Question: I have a MFC dialog based project,Now I want to add database with that project.
I have no idea how to do this.
can anybody provide the useful link?
Actually when I create a new dialog based MFC project, the database support is hide.
So I want to ask that
When I create new Dialog based MFC project

Database support is hide.
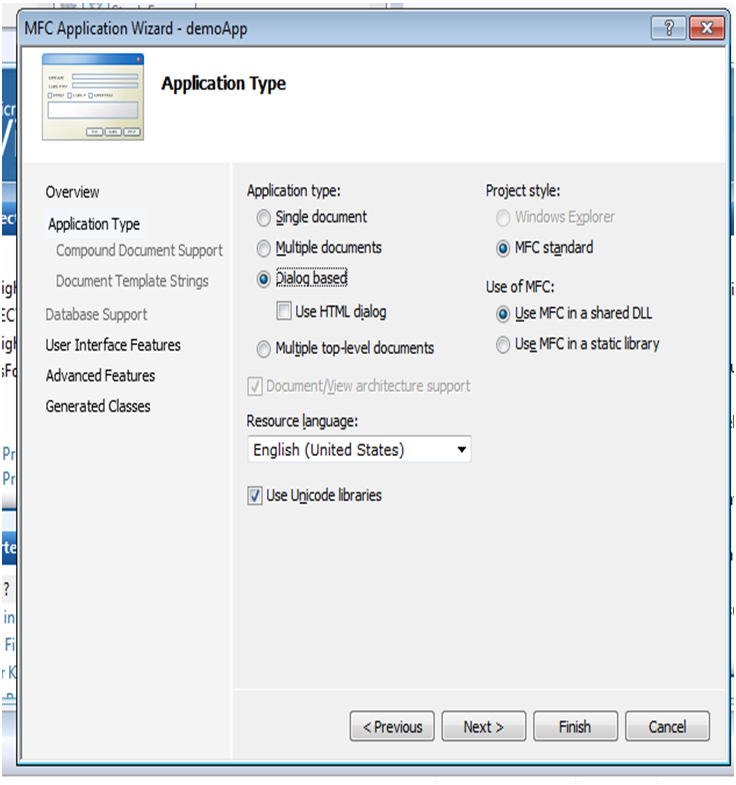
Answer: You should better directly use 'CDatabase' and 'CRecordset' classes to open to the database, and read/write to the tables, or call SQL using different 'CRecordset' objects.
You need only one 'CDatabase' object, and attach it to different 'CRecordset' instances ( at a time). You may directly use 'CRecordset' and use 'GetFieldValue' method in a loop (controlled by 'IsEOF' method). Or you may inherit from 'CRecordset' and implement 'DoFieldExchange'. <URL>